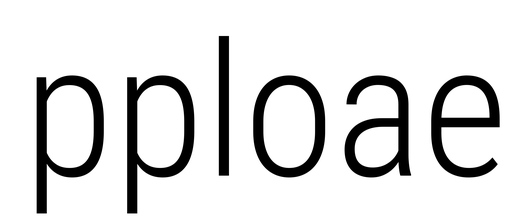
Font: Roboto_Condensed_Light